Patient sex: M
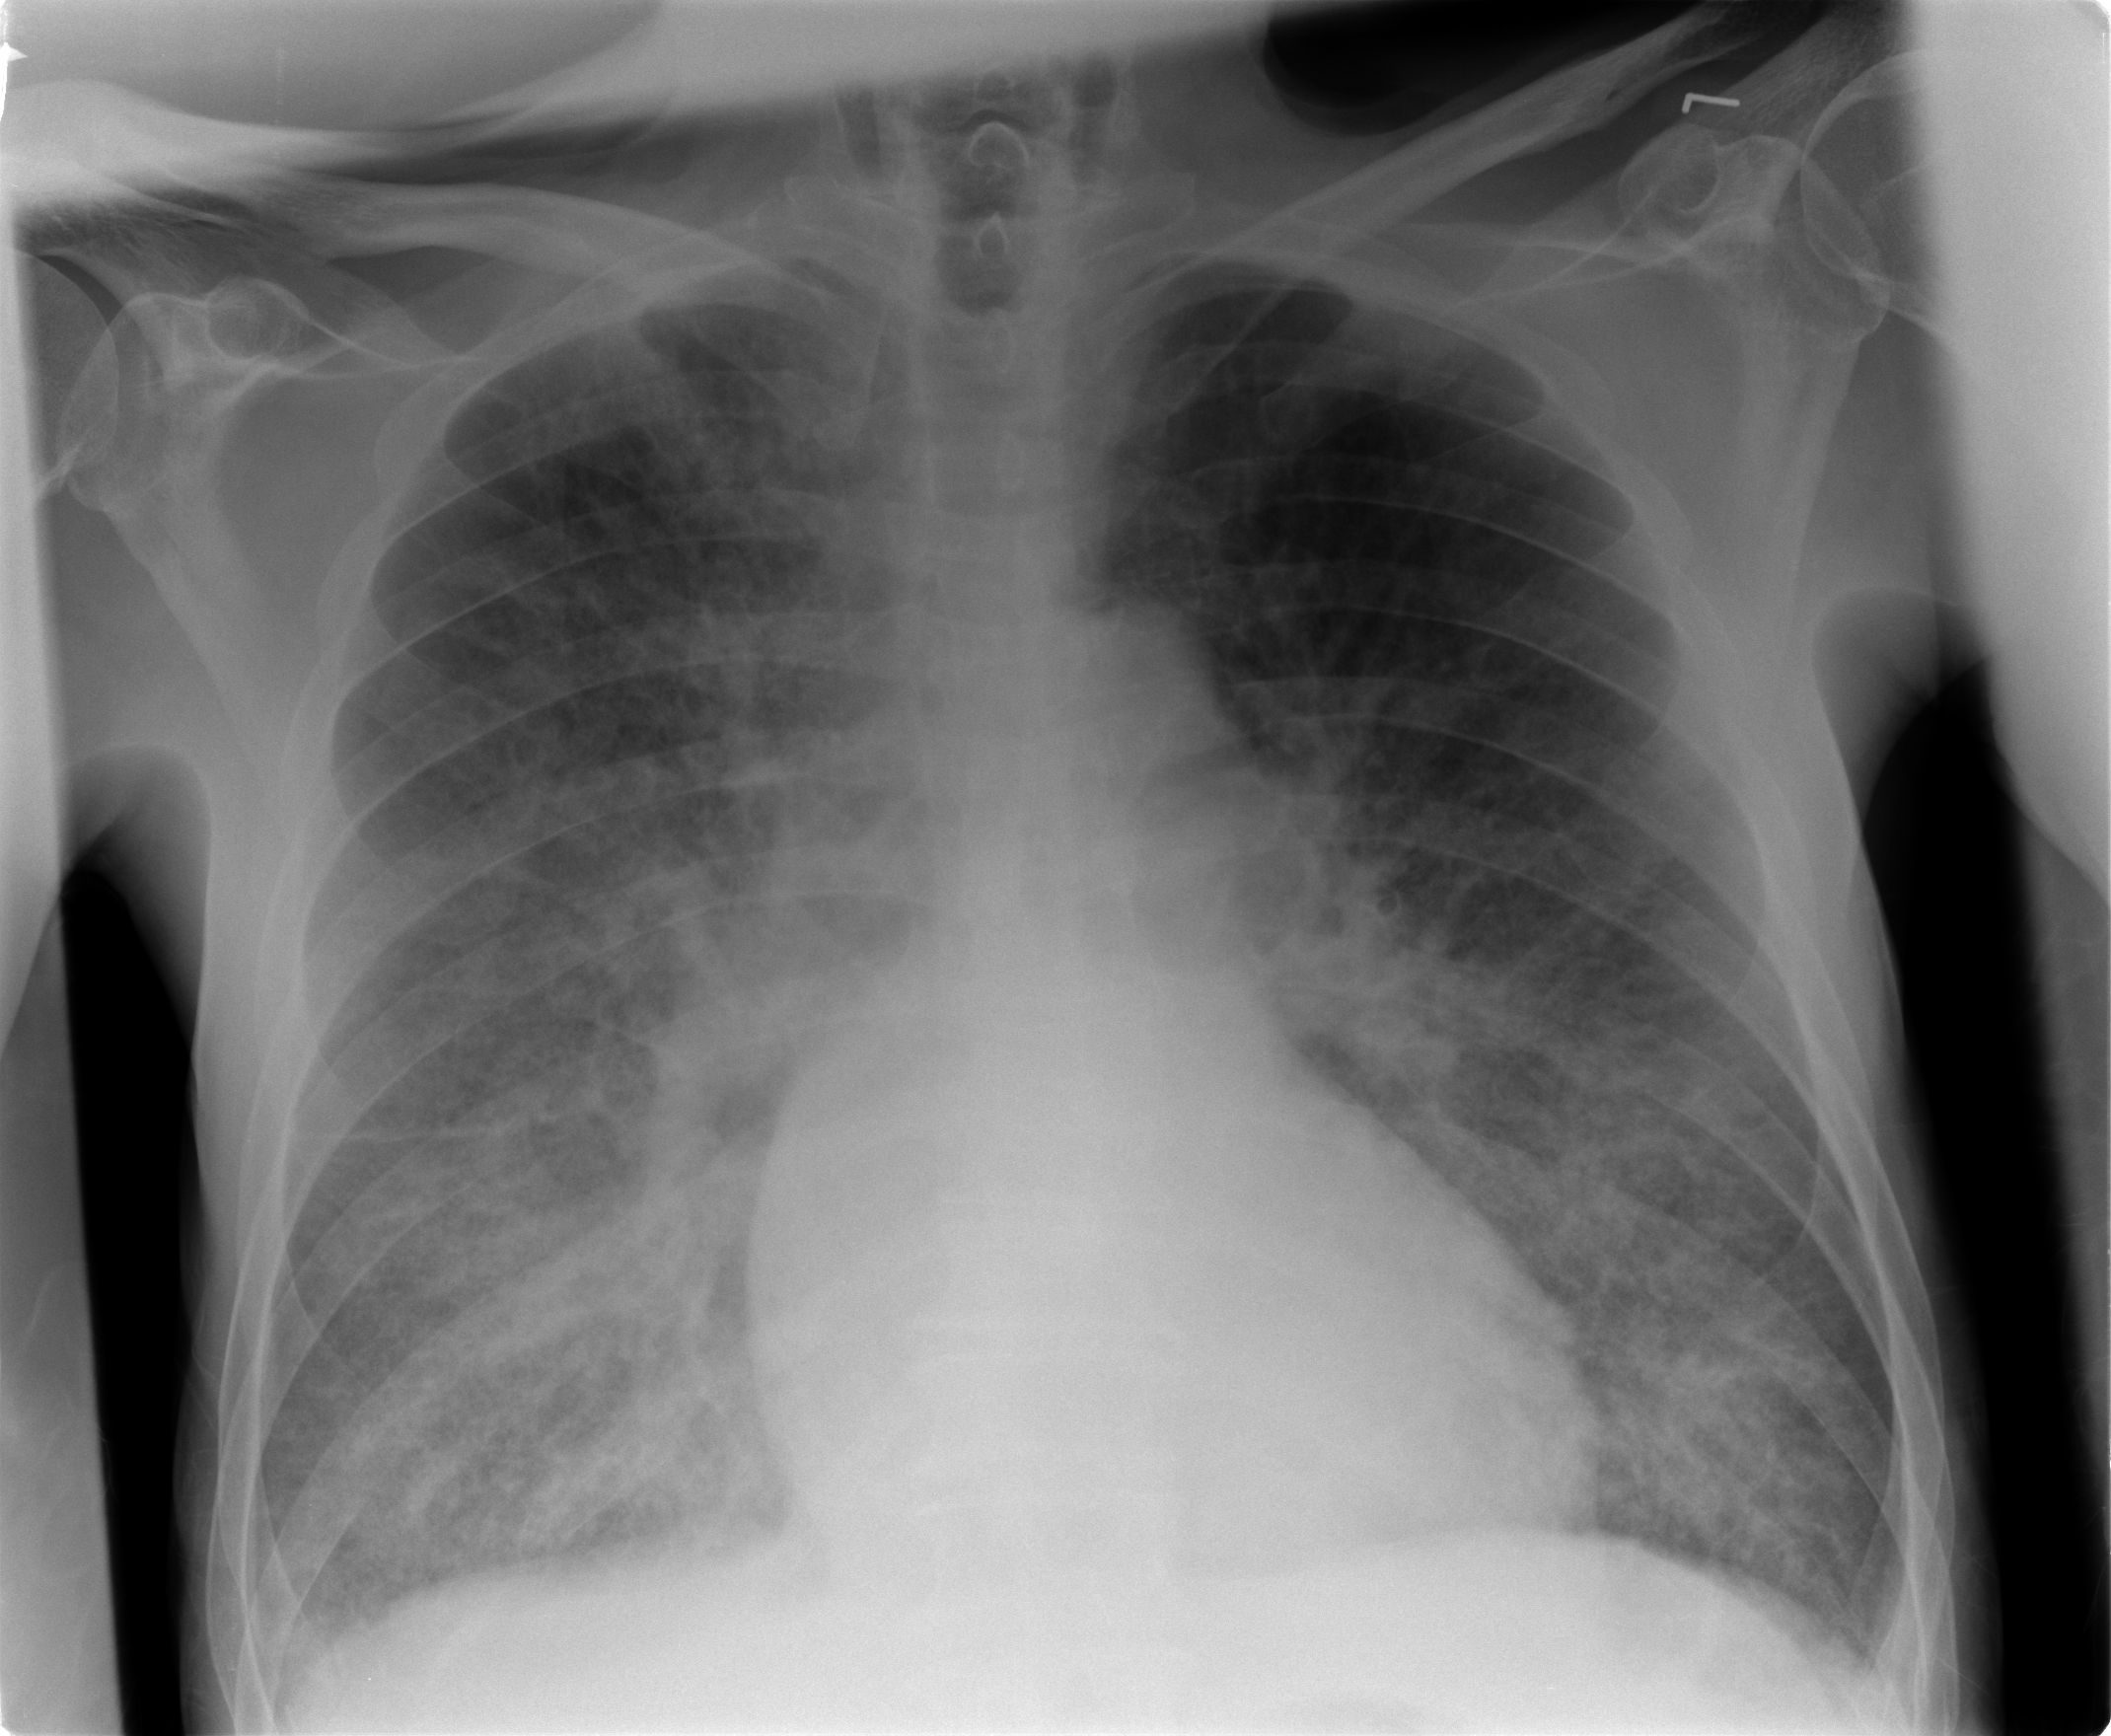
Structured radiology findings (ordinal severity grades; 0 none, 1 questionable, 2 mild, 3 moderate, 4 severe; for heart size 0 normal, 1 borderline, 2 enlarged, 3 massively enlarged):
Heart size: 0
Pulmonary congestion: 3
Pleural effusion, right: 1
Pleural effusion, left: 0
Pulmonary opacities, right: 3
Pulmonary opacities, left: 2
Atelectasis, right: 3
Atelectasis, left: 2